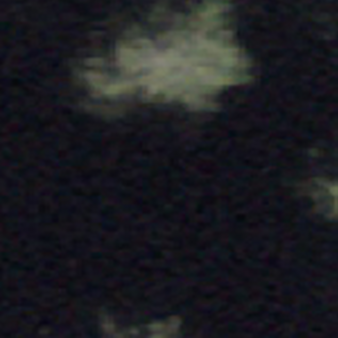
Label: other